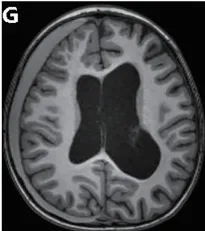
Clinicopathologic features of patient. 5 months post-operative T1-weighted.
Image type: radiology (mri)